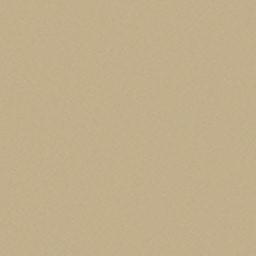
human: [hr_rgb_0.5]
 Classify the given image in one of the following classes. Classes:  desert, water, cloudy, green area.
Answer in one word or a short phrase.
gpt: desert